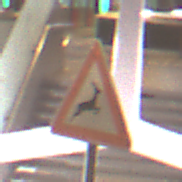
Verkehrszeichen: WildwechselLinks
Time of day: NotSpecified
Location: Indoor (Urban)
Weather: NotSpecified
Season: NotSpecified
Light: Artificial